Question: I have detected a lane boundary line which is not straight using hough transform and then extracted that line separately. Then blended with another image that has a straight line. Now I need to calculate the angle between those two lines, but I do not know the coordinates of those lines. So I tried with code that gives the coordinates of vertical lines, but it can not specifically identify those coordinates. Is there a way to measure the angle between those lines? Here is my coordinate calculation code and blended image with two lines
'''
import cv2 as cv
import numpy as np
src = cv.imread("blended2.png", cv.IMREAD_COLOR)
if len(src.shape) != 2:
gray = cv.cvtColor(src, cv.COLOR_BGR2GRAY)
else:
gray = src
gray = cv.bitwise_not(gray)
bw = cv.adaptiveThreshold(gray, 255, cv.ADAPTIVE_THRESH_MEAN_C, cv.THRESH_BINARY, 15, -2)
horizontal = np.copy(bw)
vertical = np.copy(bw)
cols = horizontal.shape[1]
horizontal_size = int(cols / 30)
horizontalStructure = cv.getStructuringElement(cv.MORPH_RECT, (horizontal_size, 1))
horizontal = cv.erode(horizontal, horizontalStructure)
horizontal = cv.dilate(horizontal, horizontalStructure)
cv.imwrite("img_horizontal8.png", horizontal)
h_transpose = np.transpose(np.nonzero(horizontal))
print("h_transpose")
print(h_transpose[:100])
rows = vertical.shape[0]
verticalsize = int(rows / 30)
verticalStructure = cv.getStructuringElement(cv.MORPH_RECT, (1, verticalsize))
vertical = cv.erode(vertical, verticalStructure)
vertical = cv.dilate(vertical, verticalStructure)
cv.imwrite("img_vertical8.png", vertical)
v_transpose = np.transpose(np.nonzero(vertical))
print("v_transpose")
print(v_transpose[:100])
img = src.copy()
# edges = cv.Canny(vertical,50,150,apertureSize = 3)
minLineLength = 100
maxLineGap = 200
lines = cv.HoughLinesP(vertical,1,np.pi/180,100,minLineLength,maxLineGap)
for line in lines:
for x1,y1,x2,y2 in line:
cv.line(img,(x1,y1),(x2,y2),(0,255,0),2)
cv.imshow('houghlinesP_vert', img)
cv.waitKey(0)
'''

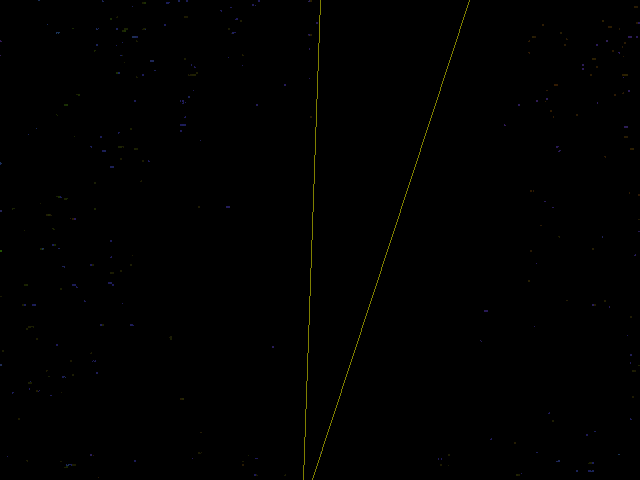
Answer: One approach is to use the Hough Transform to detect the lines and obtain the angle of each line. The angle between the two lines can then be found by subtracting the difference between the two lines.
We begin by performing an arithmetic average using 'np.mean' to essentially threshold the image which results in this.
'''
image = cv2.imread('2.png')
# Compute arithmetic mean
image = np.mean(image, axis=2)
'''
<URL>
Now we perform <URL> to detect lines
'''
# Perform Hough Transformation to detect lines
hspace, angles, distances = hough_line(image)
# Find angle
angle=[]
for _, a , distances in zip(*hough_line_peaks(hspace, angles, distances)):
angle.append(a)
'''
<URL>
Next we obtain the angle for each line and find the difference to obtain our result
'''
# Obtain angle for each line
angles = [a*180/np.pi for a in angle]
# Compute difference between the two lines
angle_difference = np.max(angles) - np.min(angles)
print(angle_difference)
'''
> 16.08938547486033
Full code
'''
from skimage.transform import (hough_line, hough_line_peaks)
import numpy as np
import cv2
image = cv2.imread('2.png')
# Compute arithmetic mean
image = np.mean(image, axis=2)
# Perform Hough Transformation to detect lines
hspace, angles, distances = hough_line(image)
# Find angle
angle=[]
for _, a , distances in zip(*hough_line_peaks(hspace, angles, distances)):
angle.append(a)
# Obtain angle for each line
angles = [a*180/np.pi for a in angle]
# Compute difference between the two lines
angle_difference = np.max(angles) - np.min(angles)
print(angle_difference)
'''